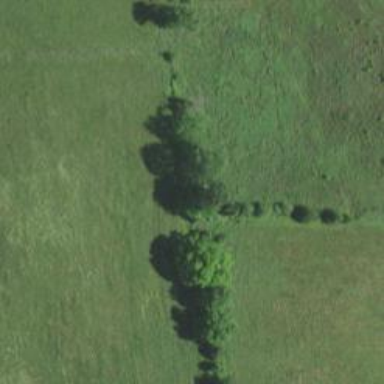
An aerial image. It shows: Agricultural area marked by row of trees.